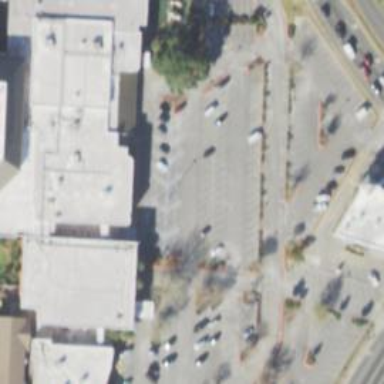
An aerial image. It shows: Parking space is available.